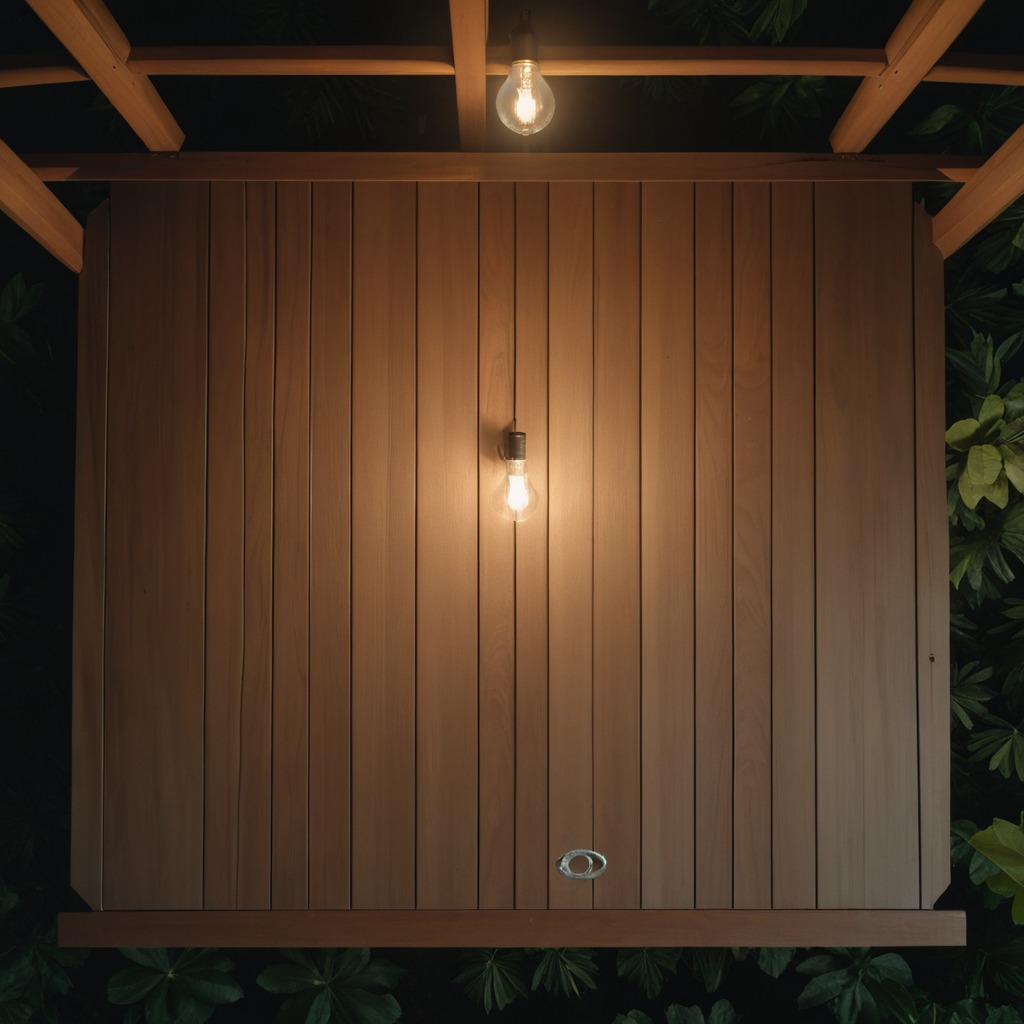
A flat metal washer lies on the wooden table inside a jungle field workshop tent at night.